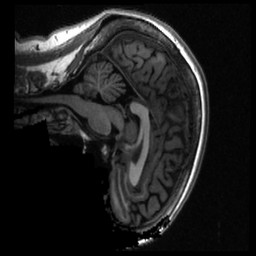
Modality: T1w
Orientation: sagittal